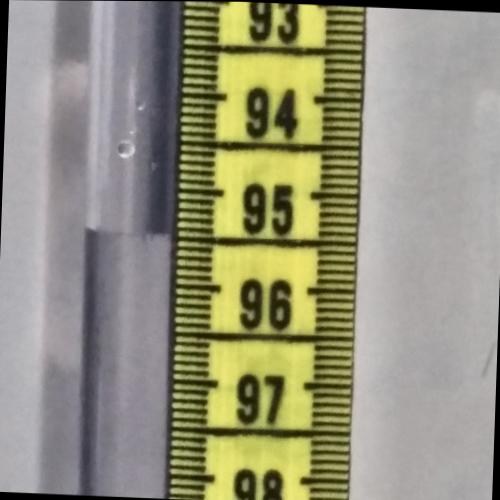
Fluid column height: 95.5 cm